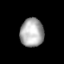
Tissue: lung
Cell type: Endothelial cells
Senescence score: 0.7598
Nuclear area (px): 659
Mean DAPI intensity: 171.463